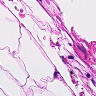
Metastatic tissue present: no